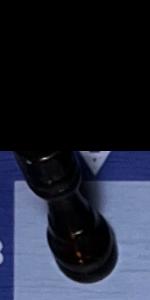
Label: Rook_Black